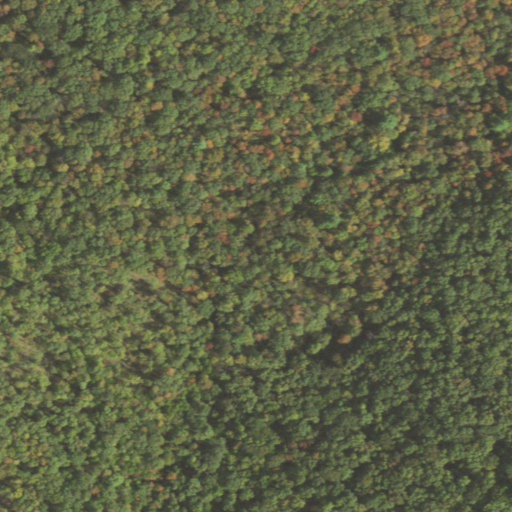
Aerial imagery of valley in Pennsylvania named Pool Hollow containing deciduous forest and mixed forest